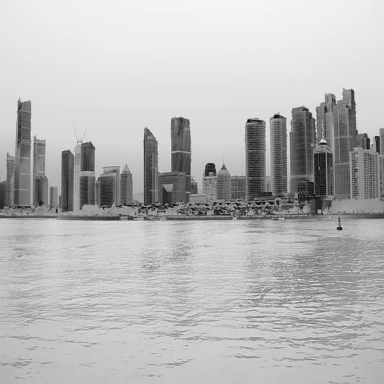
There are two canoes in the infrared image.